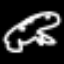
Label: frog